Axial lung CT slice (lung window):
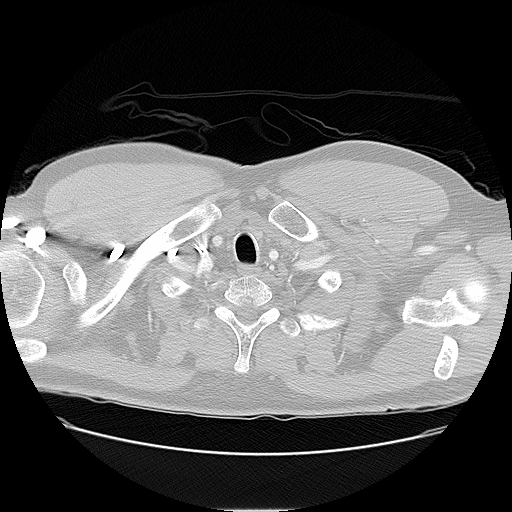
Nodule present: no